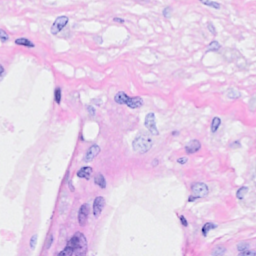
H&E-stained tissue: Breast